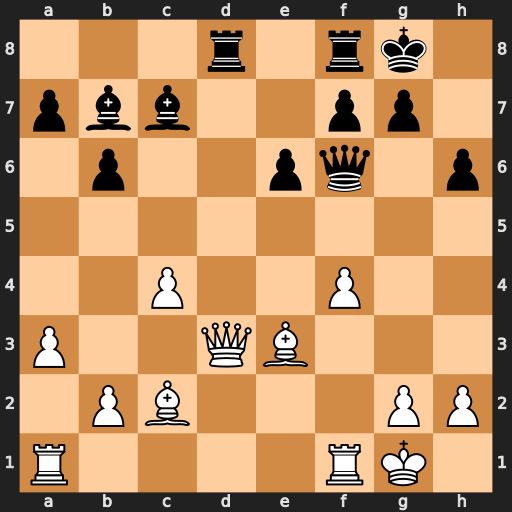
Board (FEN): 3r1rk1/pbb2pp1/1p2pq1p/8/2P2P2/P2QB3/1PB3PP/R4RK1
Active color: w
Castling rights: -
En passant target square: -
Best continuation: Qh7#